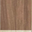
Piece: xx